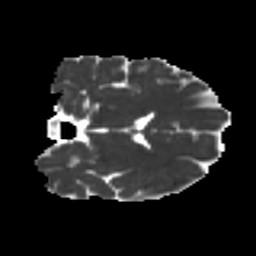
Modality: MD
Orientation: coronal
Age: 33
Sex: male
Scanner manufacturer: ge
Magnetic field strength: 3 T
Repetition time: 7.8 s
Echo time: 0.0606 s